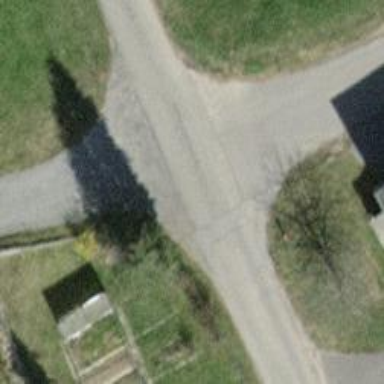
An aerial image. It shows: Residential road with asphalt surface.